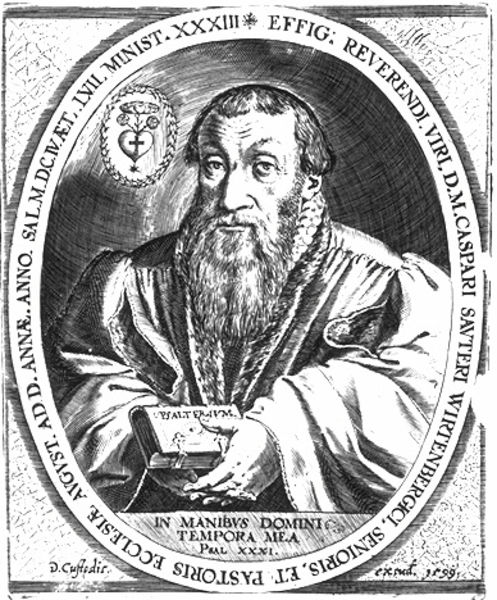
Titel: Bildnis des Kaspar Sauter
Künstler: Dominicus Custos
Institution: (Seriendruck)
Schlagwörter: hand, mann, schatten, umhang, weiß, frisur, grau, haar, licht, mund, nase, ohr, schwarz, stirn, zeichnung, blick, alt, bart, augen, bibel, bärtig, falten, halten, kragen, pelz, rahmen, samt, vollbart, ärmel, bild, bildnis, herr, hände, portrait, porträt, signatur, geistlicher, gewand, haare, mantel, reich, lippen, oval, fell, schrift, grafik, graphik, hands, men, pope, priest, religious, robes, white, black, collar, gray, grey, hair, nose, old, painting, robe, ernst, inschrift, flowers, picture, print, nachdenklich, oberkörper, lider, buch, medaillon, kreuz, druck, schwarzweiss, schraffur, radierung, stich, titel, gross, text, schraffiert, ritter, wappen, eiß, amulett, man, roman, pastor, ear, german, mönch, luther, heiliger, eyes, herz, drawing, gerafft, kupferstich, black and white, frame, paul, shadow, coat, mouth, etching, illustration, line, beard, old man, saint, cross, writing, ikone, august, fromm, cloak, clothes, wreath, latein, vasari, lateinisch, italian, umschrift, school, monk, engraving, pencil, medieval, religion, seal, cloth, bob, book, doctor, caspar, stare, shading, greyscale, seriendruck, gealtert, psalm, domini, ärmal, psalmen, christianity, wittenberg, bible, forehead, faith, symbol, poster, border, latin, university, scholar, roman numeral, words, plague, kirche, b & w, papst, engraved, cameo, catholic, heart, clergy, papal, hari, emblem, official, 1559, in, lutheraner, mandorla, hez, manibus, pstich, oval rahmen, stern, institution, guy, äörmel, leader, teacher, professor, friar, in manibus, 1599, garments, munk, d.m. caspari, caspari, 31, first century, archaic, minister, tempora, minist, d. cufledis, in manibus domini, in manibvs domini, memory, reverendi, ano, savteri, wirtenbergici, preist, manibvs, me.a, effig., education, reverend, old mad, tränensäcke, gathered, alportrait, blothes, wirtenberg, thirty three